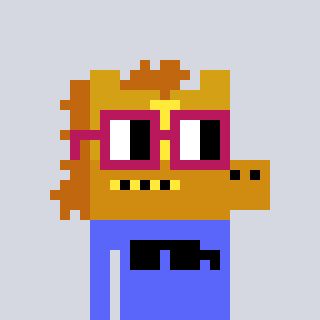
a pixel art character with square dark red glasses, a yellow horse-shaped head and a purple-colored body on a cool background